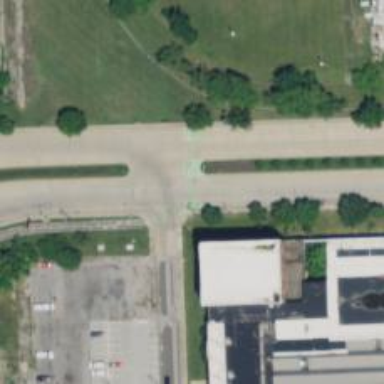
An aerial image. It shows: Asphalt cycleway.